Question: This simple:
'''
list.sort(function(a, b){return a.priority < b.priority;});
'''
where list items are like '{priority: 2, foo: "bar"}'
Doesn't behave the same on the 2 main browsers, what am I doing wrong?
<URL>

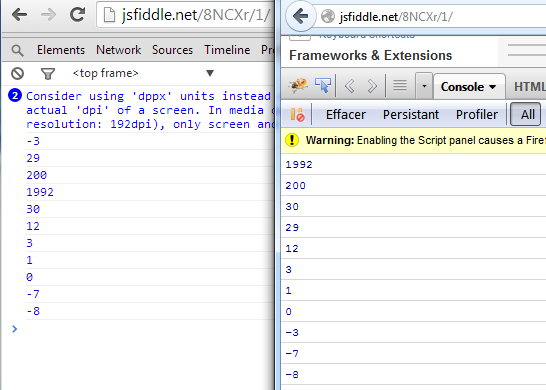
Answer: > '''
return a.priority < b.priority;
'''
That's not a valid compare function. Returning '0' (or 'false', in your case) would mean that the two items are considered equal - which they are not always. To be consistent, the compare function would need to fulfill the equation
'''
comp(a, b) == -1 * comp(b, a)
// or, if not only the values -1, 0 and 1 are allowed:
comp(a, b) * comp(b, a) <= 0
'''
If that requirement is broken, the sort will behave undefined.
Citing the <URL>:
> If 'comparefn' is [...] not a consistent comparison function for the elements of this array, the behaviour of sort is implementation-defined.A function 'comparefn' is a consistent comparison function for a set of values 'S' if all of the requirements below are met for all values 'a', 'b', and 'c' (possibly the same value) in the set 'S': The notation 'a <CF b' means 'comparefn(a,b) < 0'; 'a =CF b' means 'comparefn(a,b) = 0' (of either sign); and 'a >CF b' means 'comparefn(a,b) > 0'.Calling 'comparefn(a,b)' always returns the same value 'v' when given a specific pair of values 'a' and 'b' as its two arguments. Furthermore, 'Type(v)' is Number, and 'v' is not 'NaN'. Note that this implies that exactly one of 'a <CF b', 'a =CF b', and 'a >CF b' will be true for a given pair of 'a' and 'b'.- 'comparefn(a,b)'- 'a =CF a'- 'a =CF b''b =CF a'- 'a =CF b''b =CF c''a =CF c''=CF'- 'a <CF b''b <CF c''a <CF c''<CF'- 'a >CF b''b >CF c''a >CF c''>CF'NOTE: The above conditions are necessary and sufficient to ensure that 'comparefn' divides the set 'S' into equivalence classes and that these equivalence classes are totally ordered.
To compare numbers (reverse) in JavaScript, simply
'''
return b.priority - a.priority;
'''